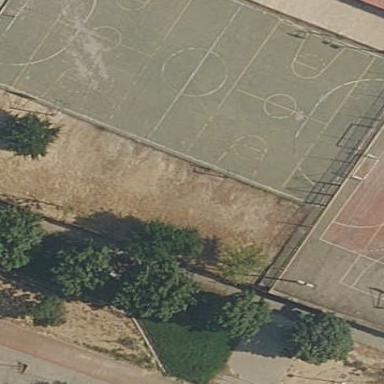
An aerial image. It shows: Paved pitch for basketball and soccer on leisure land.